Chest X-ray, AP view. Patient: 35 years old, sex F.
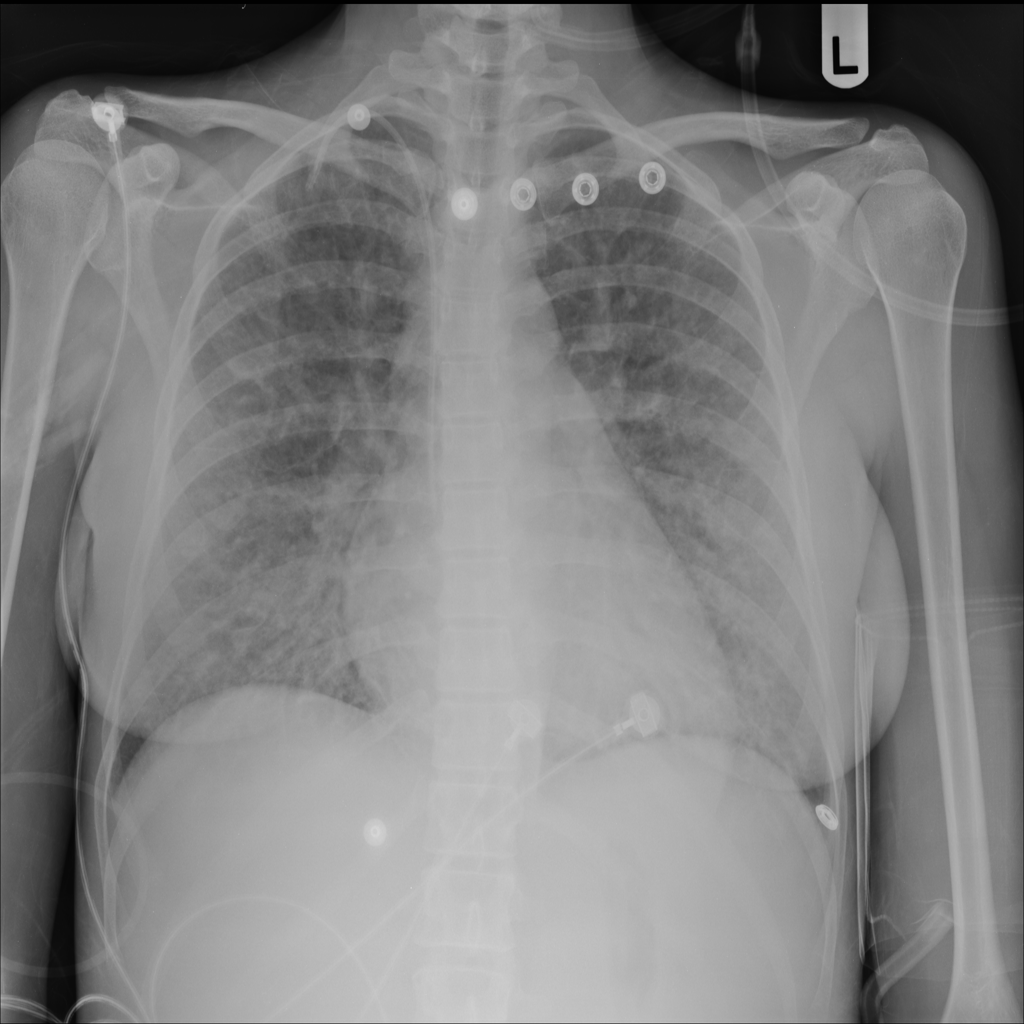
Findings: Infiltration